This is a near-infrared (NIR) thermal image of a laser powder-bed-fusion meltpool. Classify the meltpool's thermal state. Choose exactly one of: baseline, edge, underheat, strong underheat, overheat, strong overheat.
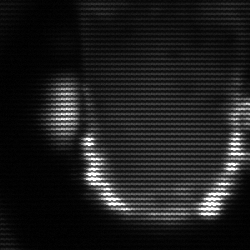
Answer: baseline